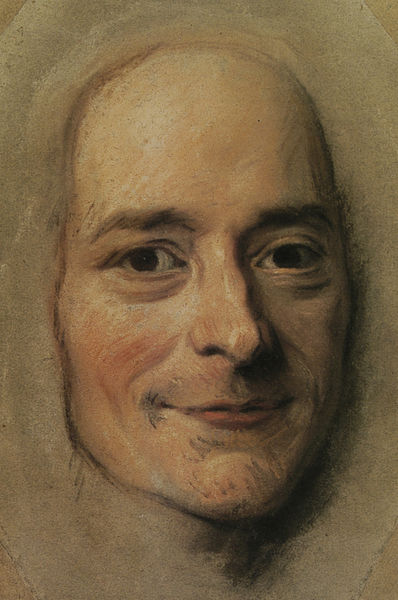
Titel: Préparation au portrait de Voltaire
Künstler: Maurice Quentin de La Tour
Standort: Stockholm
Institution: Nationalmuseum
Schlagwörter: dunkel, gemälde, haut, kopf, mann, schatten, weiß, aquarell, gelb, braun, frankreich, frau, hell, kreide, licht, mund, nase, pastell, schwarz, skizze, stirn, zeichnung, blick, rose, rot, beige, malerei, alt, bart, jung, augen, barock, falten, gesicht, inkarnat, rembrandt, bildnis, hals, portrait, porträt, pastos, auge, haare, augenbrauen, en face, frontal, kinn, lippen, renaissance, rokoko, rosa, zart, oval, deutschland, erdig, perücke, lächeln, wangen, papier, perspektive, studie, backen, wangenrot, monochrom, ausdruck, detail, grübchen, brauen, glatze, pupillen, starr, junge, fein, selbstporträt, lächelnd, freude, umriss, lachen, kohle, plastisch, gross, koloriert, bleistift, entwurf, stift, stoppeln, unvollendet, braue, grinsen, karton, mönch, miene, fröhlich, freundlich, gesichtszüge, unfertig, erdtöne, lacht, nett, glücklich, rembrant, frech, pastel, pastellkreide, gehöht, voltair, voltaire, lachend, zufrieden, schmunzeln, auftauchen, um 1800, ironisch, bartstoppeln, lachfalten, starren, la tour, konterfei, augen ohne glanz, lächeln7, spöttisch, fachen, keine haare, augenmund, augendunkel. backen